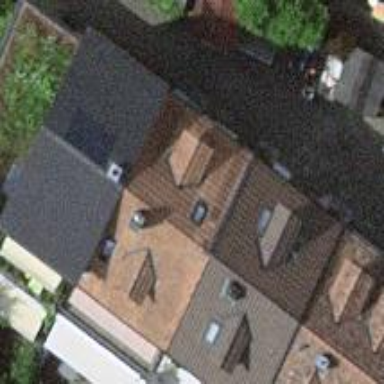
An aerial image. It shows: Terrace building with gabled roof.